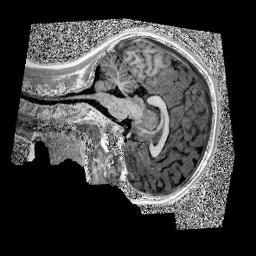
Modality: UNIT1
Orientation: sagittal
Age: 10
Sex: male
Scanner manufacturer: siemens
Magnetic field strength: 3 T
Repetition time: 4 s
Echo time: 0.00299 s